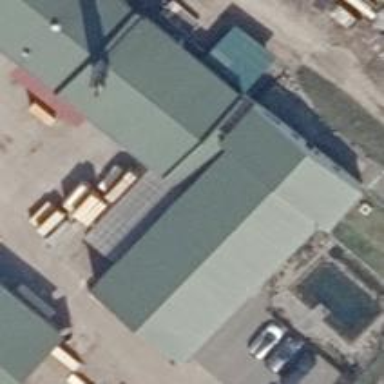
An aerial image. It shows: Sawmill craft.